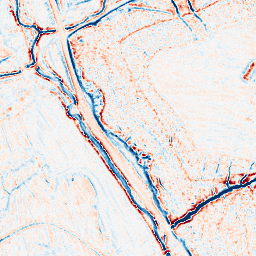
Category: edge_preserving
Decomposition family: bilateral
Decomposition parameters: d: 9
sigma_color: 150
sigma_space: 100
Upsampling method: quartic
Upsampling parameters: scale: 4
Upsampling scale: 4